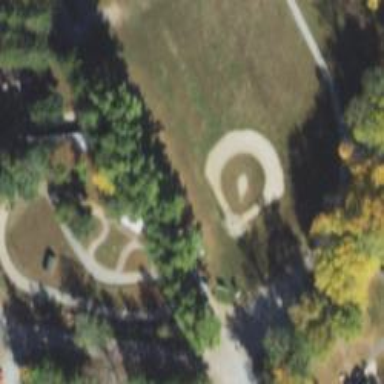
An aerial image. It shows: Baseball pitch for leisure land.